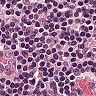
Metastatic tissue present: no